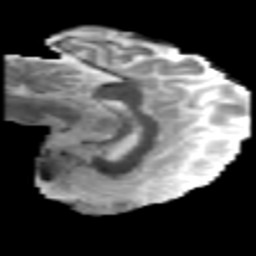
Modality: MD
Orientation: sagittal
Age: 31
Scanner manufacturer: philips
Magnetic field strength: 3 T
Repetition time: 8.6 s
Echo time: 0.127 s